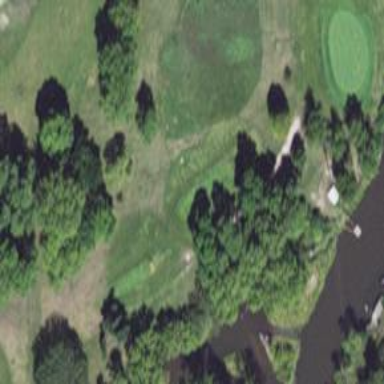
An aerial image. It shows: Path for both road and golf.